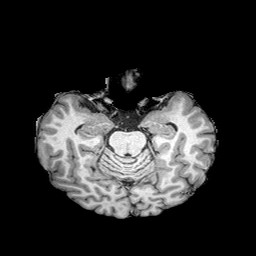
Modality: T1w
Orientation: coronal
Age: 36
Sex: male
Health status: healthy